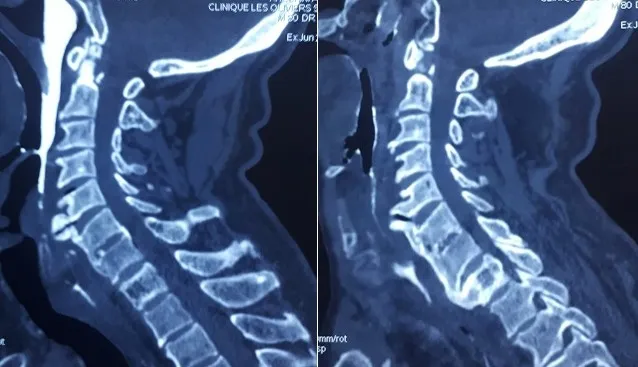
Sagittal cervical CT scans showing diffuse anterior hyperostosis. Arrows pointing to some large osteophytes.
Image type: radiology (ct)